Field crop: maize
Growth stage: 2
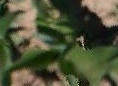
Species: maize